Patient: sex F, age 48
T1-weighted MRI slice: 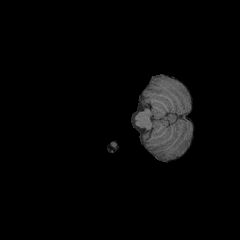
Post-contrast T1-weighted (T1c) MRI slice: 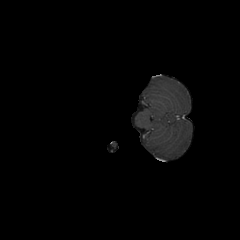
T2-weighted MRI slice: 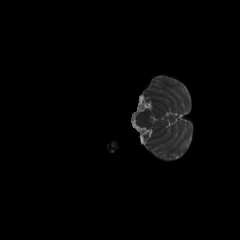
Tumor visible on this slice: no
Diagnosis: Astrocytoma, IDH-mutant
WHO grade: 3